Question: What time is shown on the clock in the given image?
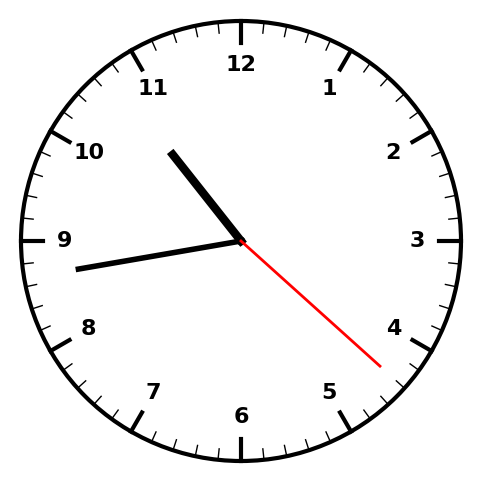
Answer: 10:43:22